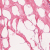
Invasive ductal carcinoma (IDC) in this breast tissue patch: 0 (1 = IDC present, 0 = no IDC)